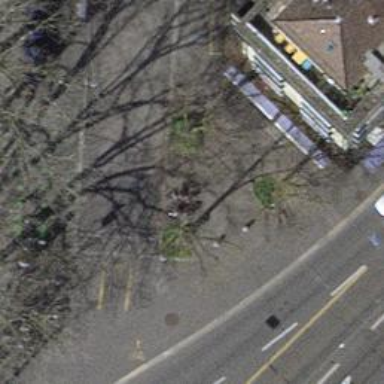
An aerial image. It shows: Bollard.